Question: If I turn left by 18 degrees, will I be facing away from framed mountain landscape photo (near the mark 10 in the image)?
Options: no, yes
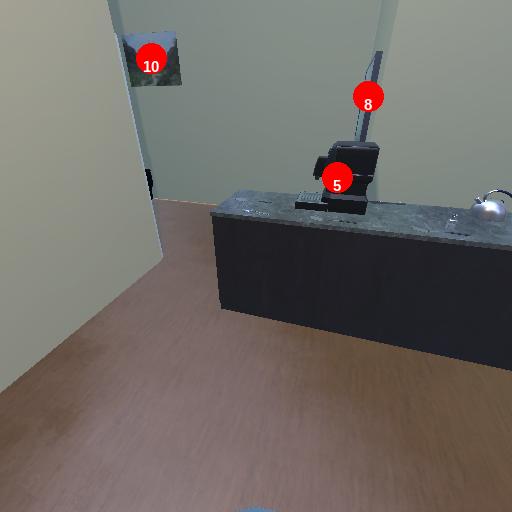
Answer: no